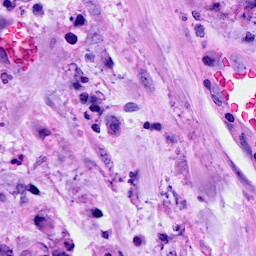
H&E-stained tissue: Breast